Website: macys
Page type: gifting
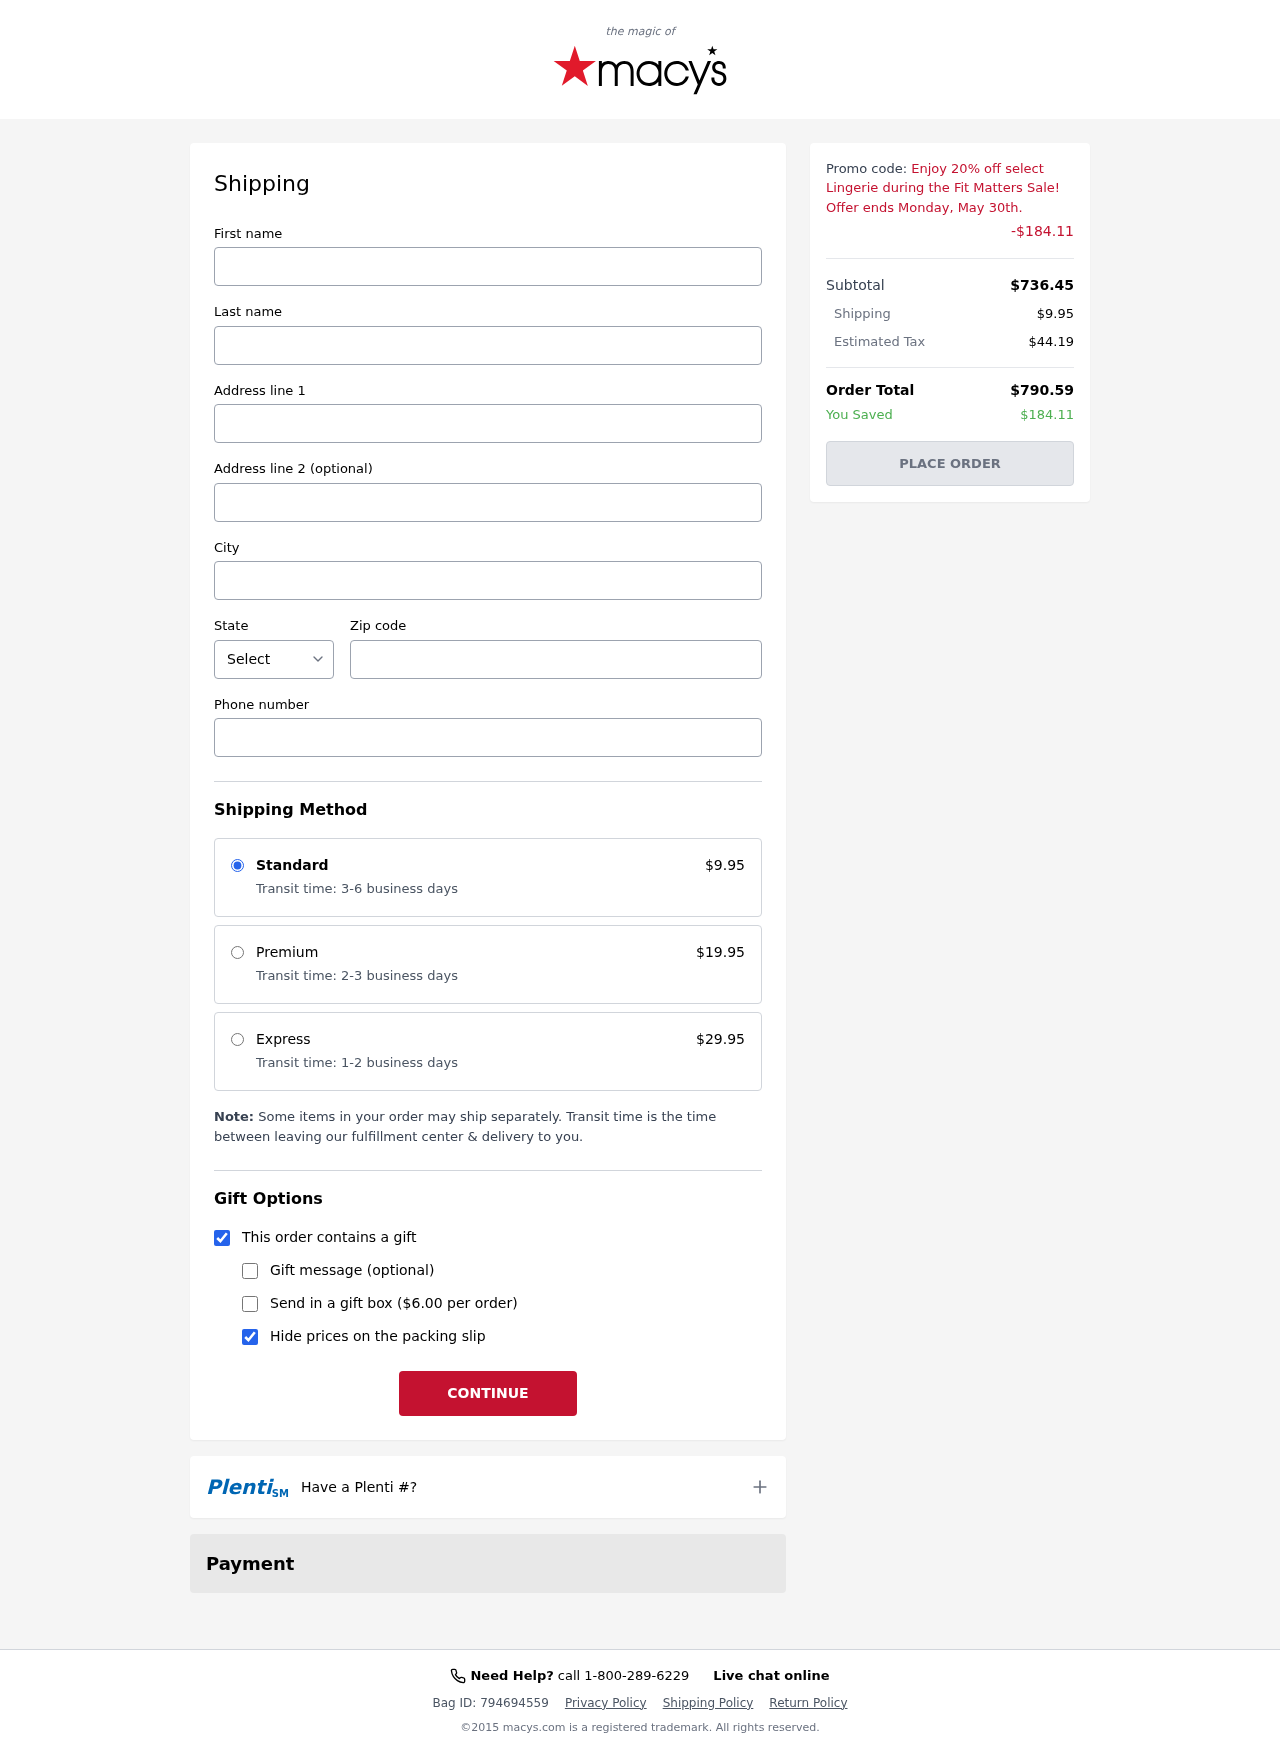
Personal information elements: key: PII_CITY
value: Brucefort
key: PII_FIRSTNAME
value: Beth
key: PII_LASTNAME
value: King
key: PII_PHONE
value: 2369570053
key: PII_POSTCODE
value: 83980
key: PII_STATE_ABBR
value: SC
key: PII_STREET
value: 98947 Johnson Mission
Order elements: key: ORDER_SHIPPING_COST
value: $9.95
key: ORDER_DISCOUNT
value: -$184.11
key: ORDER_SUBTOTAL
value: $736.45
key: ORDER_TAX
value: $44.19
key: ORDER_TOTAL
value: $790.59
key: ORDER_SAVINGS
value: $184.11